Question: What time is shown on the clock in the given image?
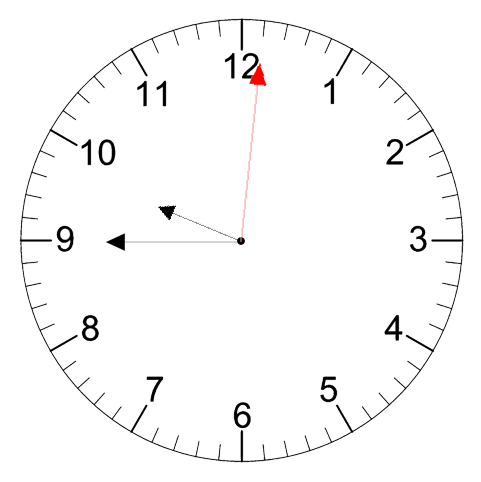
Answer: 09:45:01